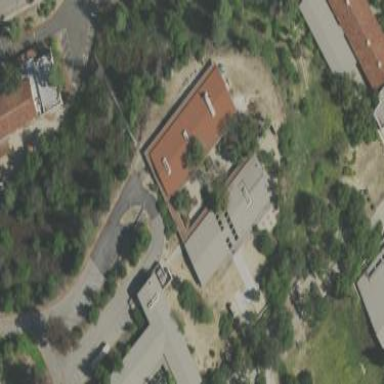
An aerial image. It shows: College building.